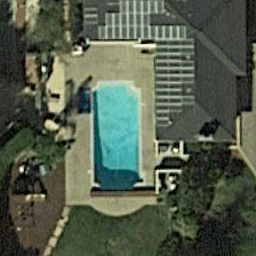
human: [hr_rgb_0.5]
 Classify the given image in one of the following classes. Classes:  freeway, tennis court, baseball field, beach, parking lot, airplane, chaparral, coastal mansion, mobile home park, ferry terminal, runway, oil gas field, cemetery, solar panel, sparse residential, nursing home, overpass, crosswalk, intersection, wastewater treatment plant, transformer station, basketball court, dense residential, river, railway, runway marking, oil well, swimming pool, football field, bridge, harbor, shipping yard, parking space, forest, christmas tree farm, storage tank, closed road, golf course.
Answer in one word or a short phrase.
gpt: swimming pool